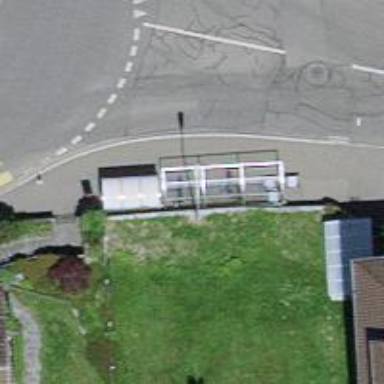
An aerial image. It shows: Bus stop with sheltered platform for public transport.